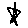
Label: star